Aerial crown-view tile of a tropical tree (Barro Colorado Island, Panama), acquired 20250715:
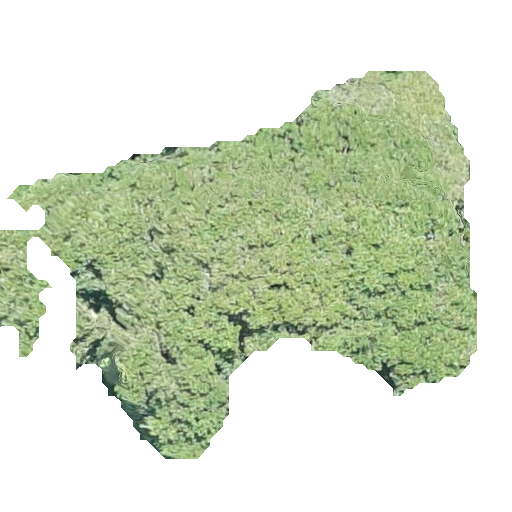
Species: Prioria copaifera
GBIF accepted scientific name: Prioria copaifera
Crown area: 167.747 m²